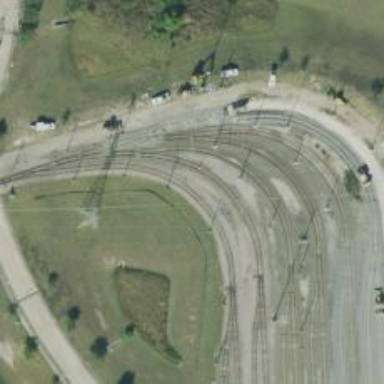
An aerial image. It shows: Light rail service yard with electrified contact lines.